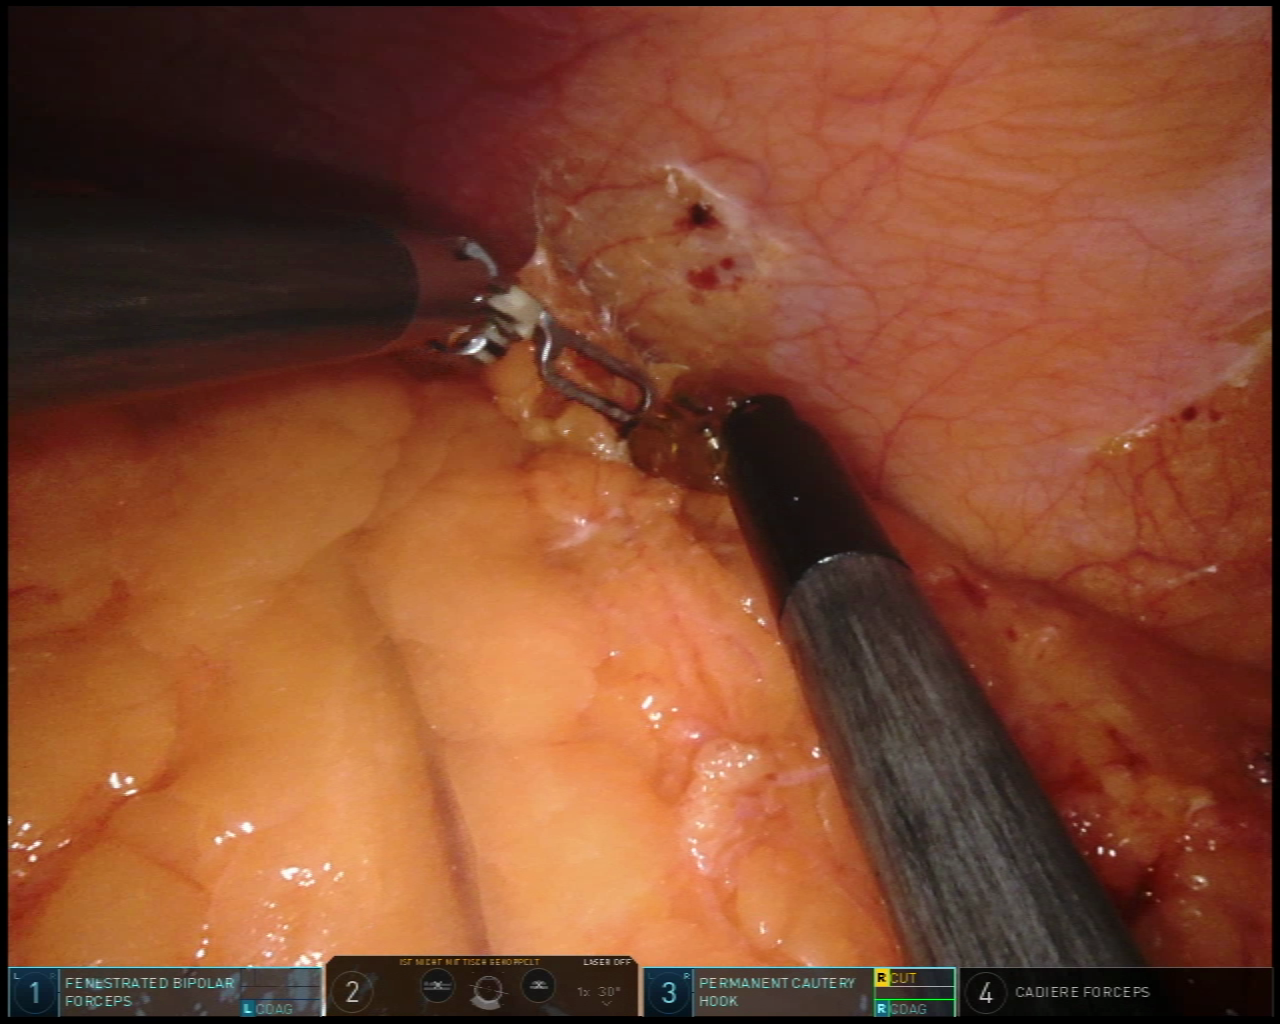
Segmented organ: abdominal_wall
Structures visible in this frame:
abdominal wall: yes
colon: no
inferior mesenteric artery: no
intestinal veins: no
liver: no
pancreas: no
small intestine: no
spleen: no
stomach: no
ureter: no
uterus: no
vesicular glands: no